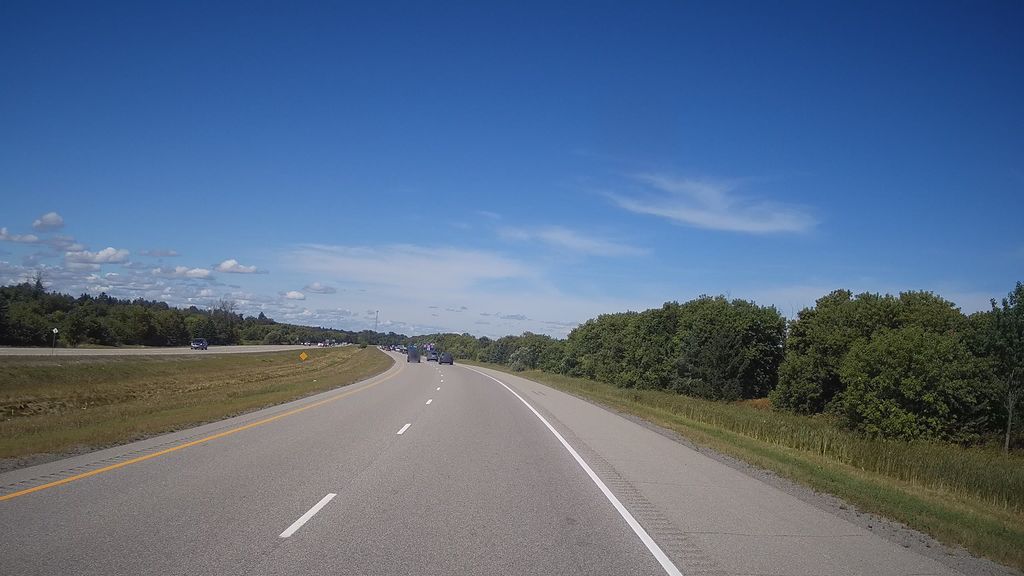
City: ottawa-gatineau